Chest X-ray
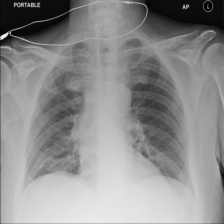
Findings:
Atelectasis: positive
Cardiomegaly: negative
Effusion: negative
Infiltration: negative
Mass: negative
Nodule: negative
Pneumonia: negative
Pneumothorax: negative
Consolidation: negative
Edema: negative
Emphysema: negative
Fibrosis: negative
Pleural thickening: negative
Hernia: negative